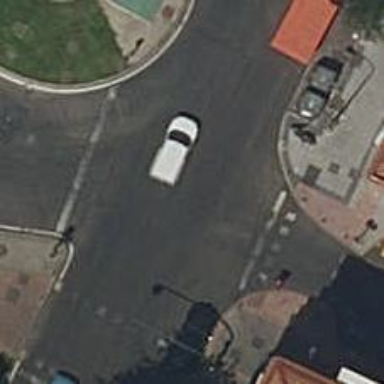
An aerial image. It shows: Road with traffic signals.